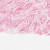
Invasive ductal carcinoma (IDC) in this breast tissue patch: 0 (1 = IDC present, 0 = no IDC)